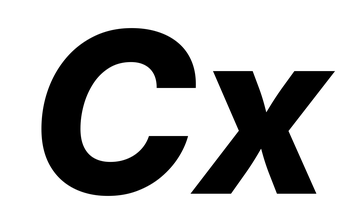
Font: Inter-Italic_ExtraBold_Italic